Field crop: maize
Growth stage: 2
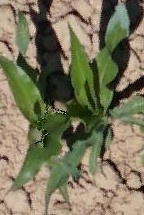
Species: maize